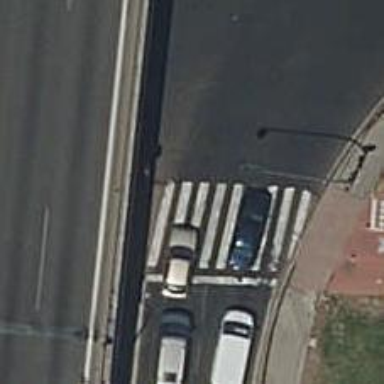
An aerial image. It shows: Road with traffic signals at the crossing.